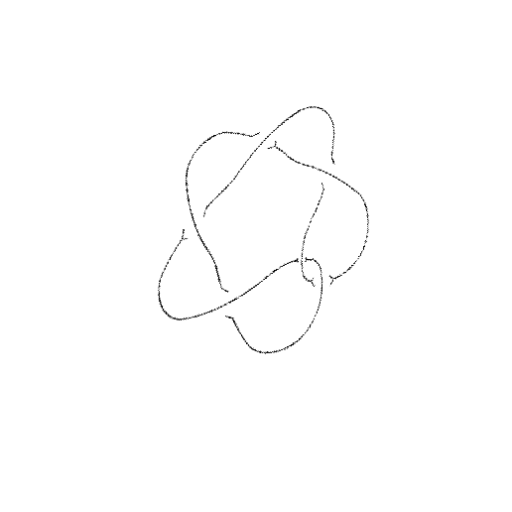
Crossing number: 6